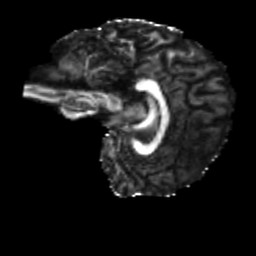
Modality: FA
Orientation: sagittal
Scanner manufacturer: siemens
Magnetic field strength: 3 T
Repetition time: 4 s
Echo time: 0.0594 s